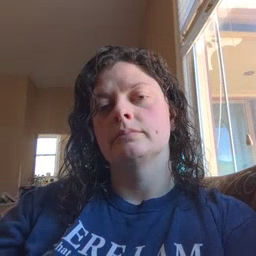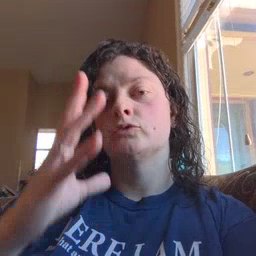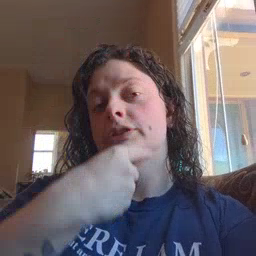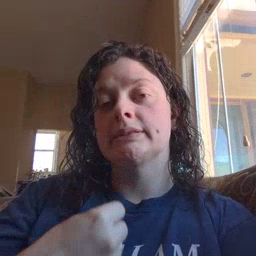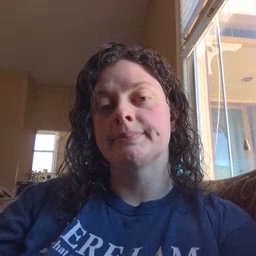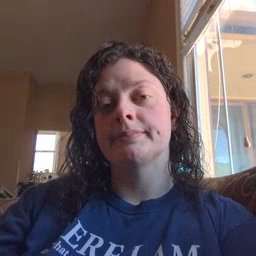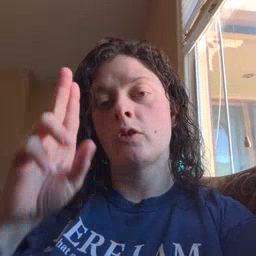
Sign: pretty